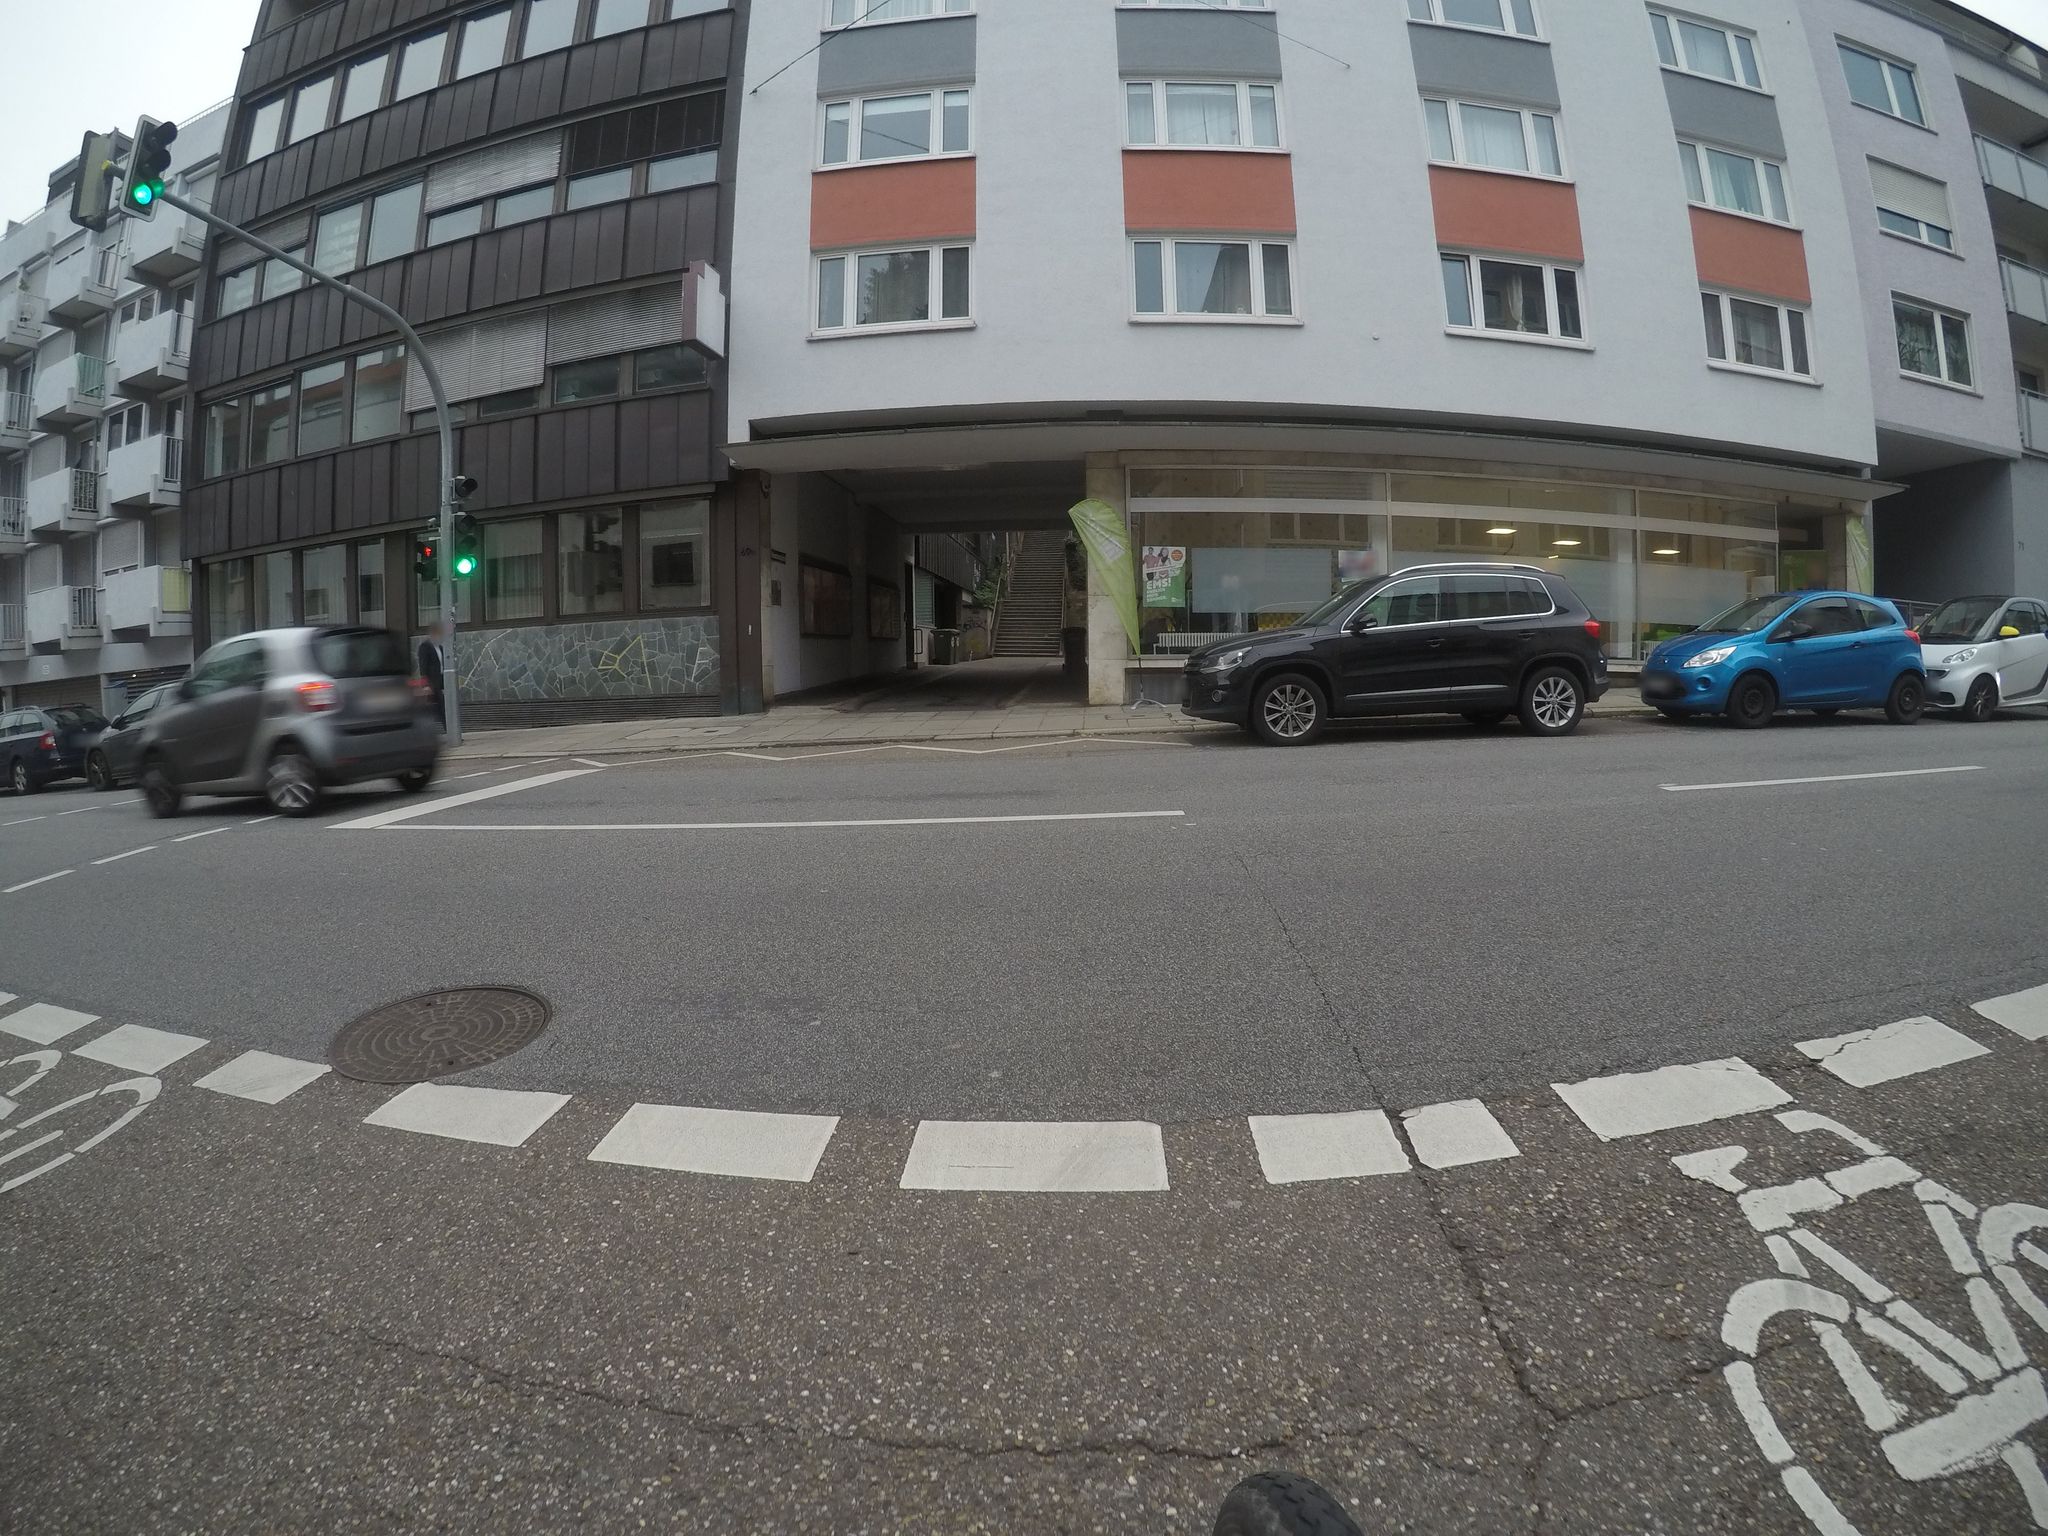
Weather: clear
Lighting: day
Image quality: slightly poor
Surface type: driving surface
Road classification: steps, path, footway
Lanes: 2
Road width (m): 11.5
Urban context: urban centre
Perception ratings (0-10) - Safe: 2.96, Lively: 8.97, Beautiful: 4.52, Boring: 1.18, Depressing: 1.69, Wealthy: 5.73